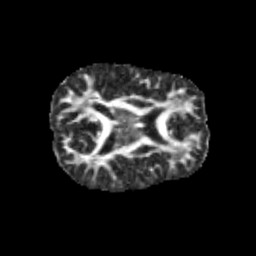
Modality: FA
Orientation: axial
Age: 12
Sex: male
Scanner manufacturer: siemens
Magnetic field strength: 3 T
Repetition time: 3.8 s
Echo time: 0.07 s